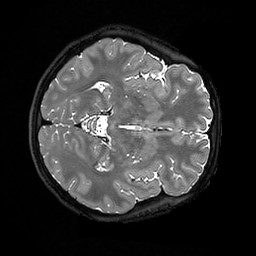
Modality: T2w
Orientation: axial
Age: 23
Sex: female
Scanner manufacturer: ge
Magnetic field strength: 3 T
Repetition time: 3.202 s
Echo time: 0.06636 s